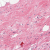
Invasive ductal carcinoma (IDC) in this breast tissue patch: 0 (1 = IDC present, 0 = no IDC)